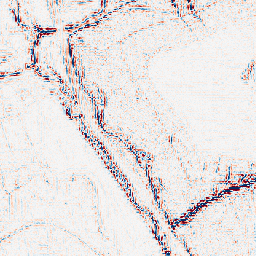
Category: wavelet
Decomposition family: wavelet_dwt
Decomposition parameters: wavelet: db2
level: 2
Upsampling method: lanczos
Upsampling parameters: scale: 8
Upsampling scale: 8